Field crop: maize
Growth stage: 2
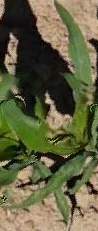
Species: maize